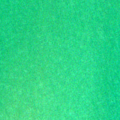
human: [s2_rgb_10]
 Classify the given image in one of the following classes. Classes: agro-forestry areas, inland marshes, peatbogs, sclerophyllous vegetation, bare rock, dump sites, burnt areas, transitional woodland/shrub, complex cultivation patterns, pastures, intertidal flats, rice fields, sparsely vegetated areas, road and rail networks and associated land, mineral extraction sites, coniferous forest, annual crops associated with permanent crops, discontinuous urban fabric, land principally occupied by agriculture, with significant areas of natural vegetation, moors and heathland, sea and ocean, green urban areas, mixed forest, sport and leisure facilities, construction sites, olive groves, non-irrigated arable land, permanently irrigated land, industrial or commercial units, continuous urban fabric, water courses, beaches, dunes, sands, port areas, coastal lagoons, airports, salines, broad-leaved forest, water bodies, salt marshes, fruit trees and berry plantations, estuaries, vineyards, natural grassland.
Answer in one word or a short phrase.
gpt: sea and ocean